Question: We are using Azure SQL template to deploy VMs with instead of storage blobs. Unfortunately, the auto generated managed disk names are not desired and we cannot find a way to change them in the deployment template.
Is there a way to rename a managed disk post deployment? (or during)

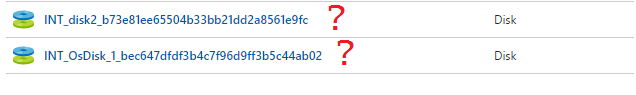
Answer: Well, it is super easy to give them names. there's a 'name' property for that...
'''
"storageProfile": {
"imageReference": {
"publisher": "MicrosoftWindowsServer",
"offer": "WindowsServer",
"sku": "2016-Datacenter",
"version": "latest"
},
"osDisk": {
"createOption": "FromImage",
"name": "somename" <<< THIS IS IT
}
},
'''
I'm not sure that its possible to rename after you've created the disk. might be possible if you create a managed disk out of managed disk and you would be able to supply the name for the new one.